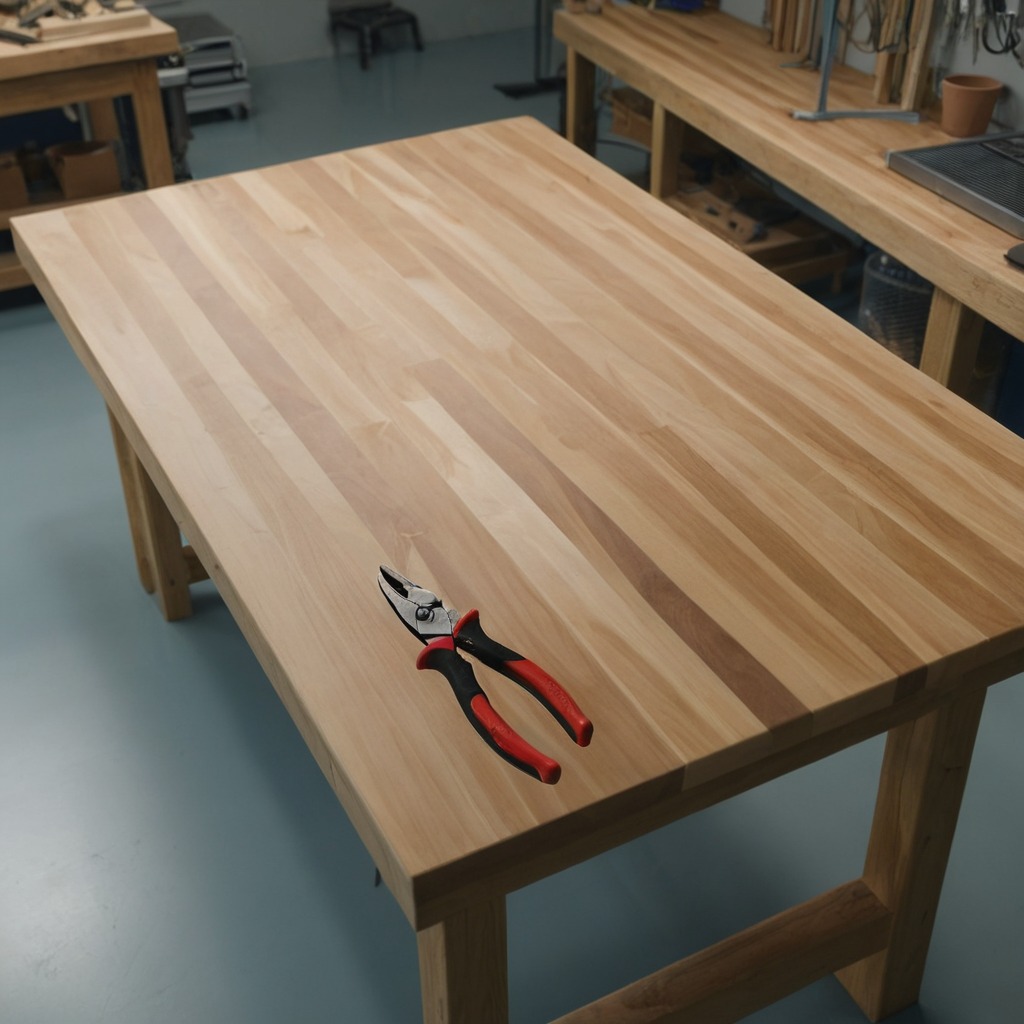
A plier lies on the workbench inside a coastal fishing gear workshop.